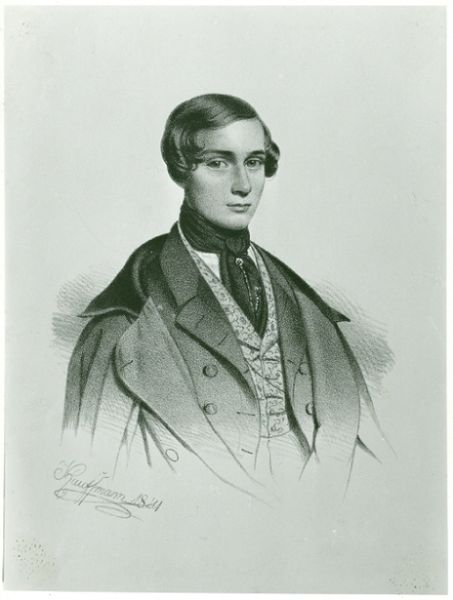
Titel: Ludwig II, Großherzog v. Baden 1824-58
Künstler: Kauffmann
Standort: Karlsruhe
Institution: Staatliche Kunsthalle Karlsruhe
Schlagwörter: mann, elegant, nase, zeichnung, blick, schal, jung, augen, portrait, signatur, haare, halbfigur, lange haare, mantel, blatt, brustbild, locken, sack, lächeln, wellen, datierung, men, soldier, white, arm, black, collar, dress, face, gray, green, grey, hair, nose, old, woman, halstuch, picture, print, brown, junge, knöpfe, fein, jackett, knopfleiste, schick, weste, unterschrift, schraffur, lithografie, uhrenkette, sad, flower, man, ear, landscape, young, boy, eyes, male, noble, suit, uniform, young man, drawing, paper, black and white, bust, colar, look, shadow, coat, mouth, scarf, buttons, sketch, french, cravat, curls, jacket, necklace, pen, youth, curl, photo, eleganz, tie, victorian, person, kauffmann, arms, clothes, vest, historical, history, draft, art, signature, ears, engraving, pencil, porträt, eye, lines, west, impressionist, waistcoat, lips, stare, shading, charcoal, shade, canvas, genre, eyebrows, gentleman, contrast, rich, clothing, fashion, lapel, paletot, shirt, body, photograph, button, layers, text, bowtie, potrait, short, skizze, date, year, anzug, but, chain, seeing, colonial, aristocrat, overcoat, 19th century, grayscale, portait, d, graphite, torso, curly, ascott, 1831, lapels, short hair, protrait, handwriting, 1824, signed, student, cool, name, whtie, dated, kaufmann, muffin, 1821, feminine, mouths, cute, ascot, pencil drawing, illustrated, smooth, sitzen, drawn, suite, blazer, knopfen, wonder, yyoung, black tie, tie tack, sketched, coiffiure, veste, xix, eyeglass, grafic, künstlersignatur, portät, knabe, 1881, caraffe, headshot, perso, cot, autogram, 1841, kaufmann 1841, knopflöchet, caveat